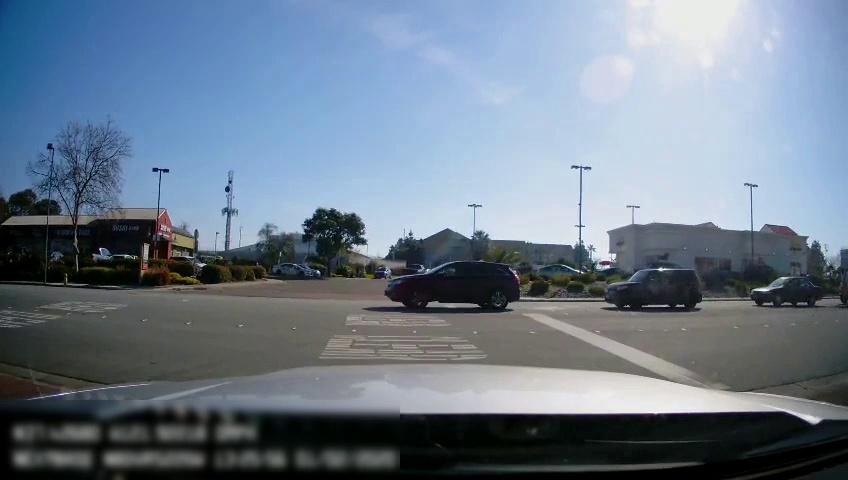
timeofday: Day
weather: Sunny
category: Drivable Space
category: Vehicles | SUV
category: Vehicles | Truck
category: Vehicles | SUV
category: Vehicles | Car
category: Vehicles | Car
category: Lanes | Current Lane